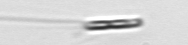
Label: Chaetoceros_subtilis